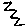
Label: zigzag